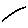
Label: line